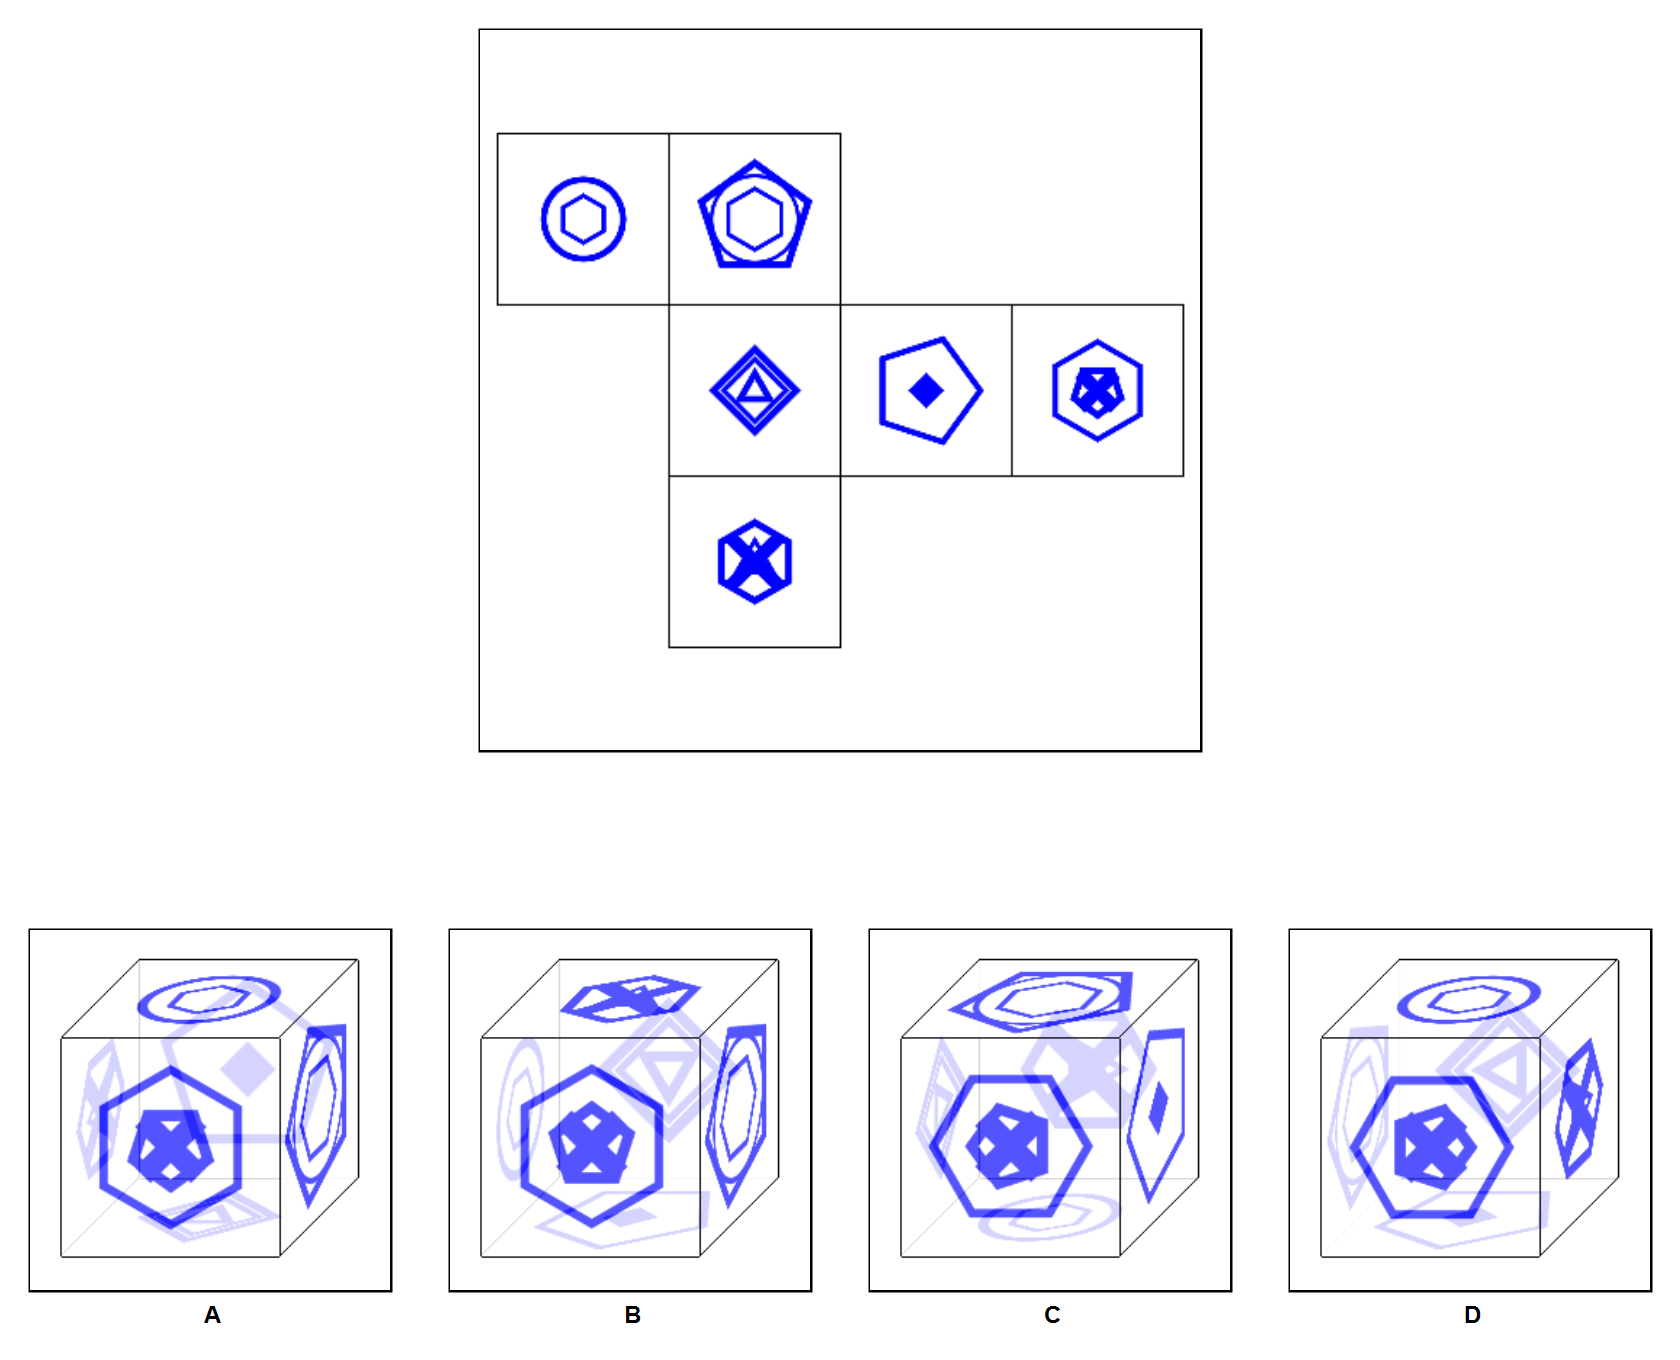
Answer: D